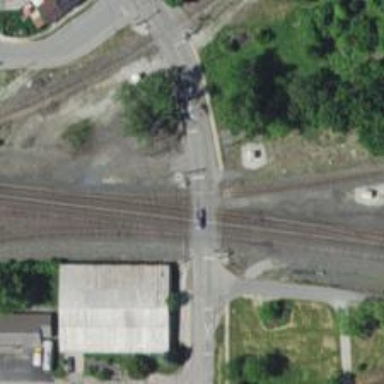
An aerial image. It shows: Railway crossing.